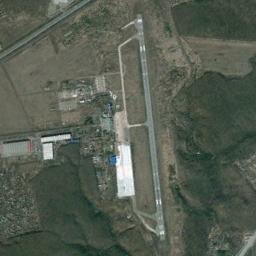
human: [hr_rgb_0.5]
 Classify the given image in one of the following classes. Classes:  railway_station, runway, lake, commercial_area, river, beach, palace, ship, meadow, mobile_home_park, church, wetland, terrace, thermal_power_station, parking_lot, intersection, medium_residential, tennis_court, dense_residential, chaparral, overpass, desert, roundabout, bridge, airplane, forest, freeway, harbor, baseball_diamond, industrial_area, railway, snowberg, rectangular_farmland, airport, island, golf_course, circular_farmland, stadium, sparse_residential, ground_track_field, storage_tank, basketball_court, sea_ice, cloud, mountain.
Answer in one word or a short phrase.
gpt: airport